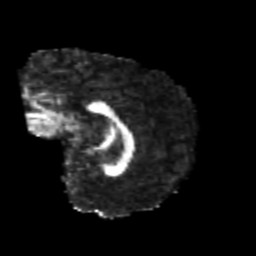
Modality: FA
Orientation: sagittal
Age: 25
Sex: female
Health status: healthy
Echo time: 0.074 s